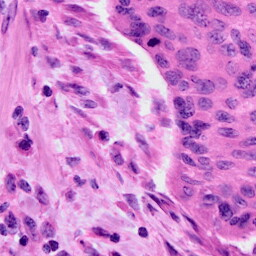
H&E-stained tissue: Cervix